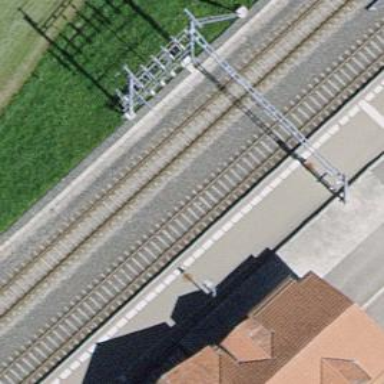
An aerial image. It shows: Stop position for public transport at railway stop.